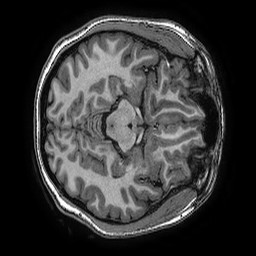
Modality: T1w
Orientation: axial
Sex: female
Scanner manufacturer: ge
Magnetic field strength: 3 T
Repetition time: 0.0077 s
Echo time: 0.003436 s